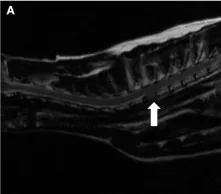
T2-weighted ,. On the sagittal T2-weighted and T1-weighted images (A and B, respectively), notice the homogenous reduction of signal intensity of the T2 vertebral body (arrow) relative to all other vertebrae.
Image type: radiology (mri)